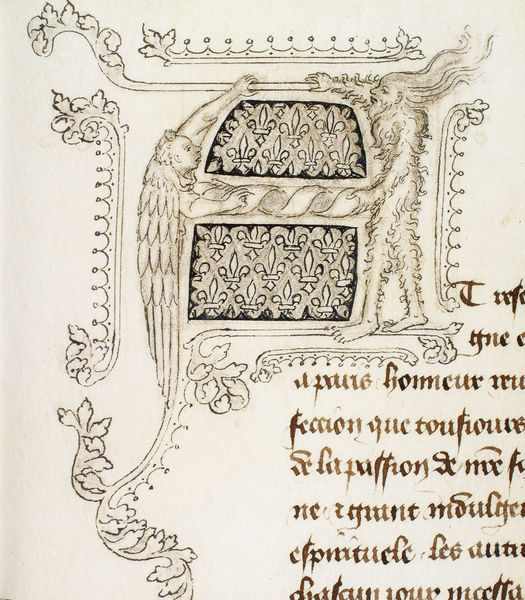
Titel: Die Domherren der Sainte-Chapelle von Paris versprechen, eine Messe des Heiligen Geistes für Jean, Herzog de Berry und seiner Familie zu zelebrieren
Institution: Paris, Archives nationales
Schlagwörter: blätter, flügel, laub, vogel, zeichnung, rose, tier, muster, teppich, wand, bibel, mensch, bild, blatt, engel, ranken, schrift, papier, figuren, französisch, ornamente, verzierung, tusche, buch, druck, seite, text, buchstabe, initiale, lilie, tinte, ranke, wappen, teufel, fabelwesen, lilien, miniatur, tuck, buchmalerei, inkunabel, biest, a, tionte, oapier